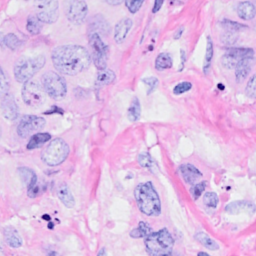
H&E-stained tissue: Breast